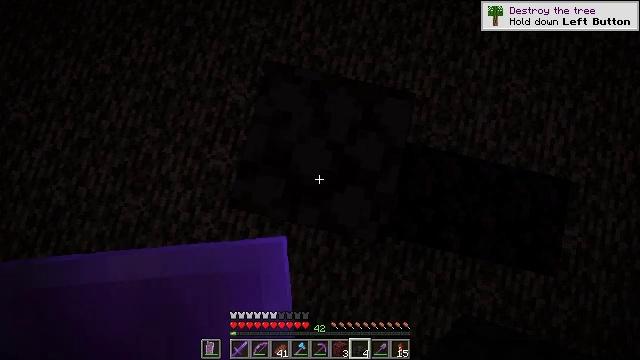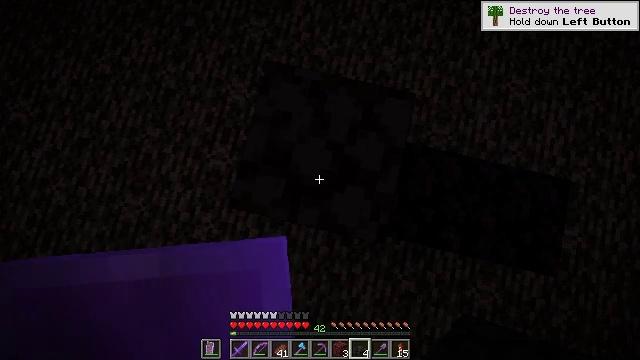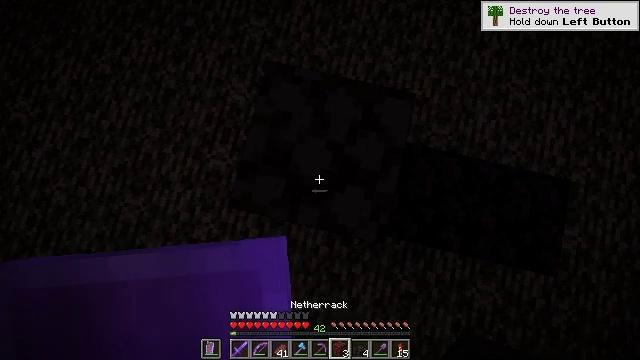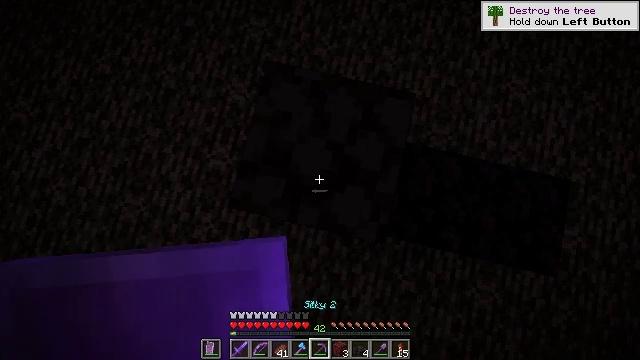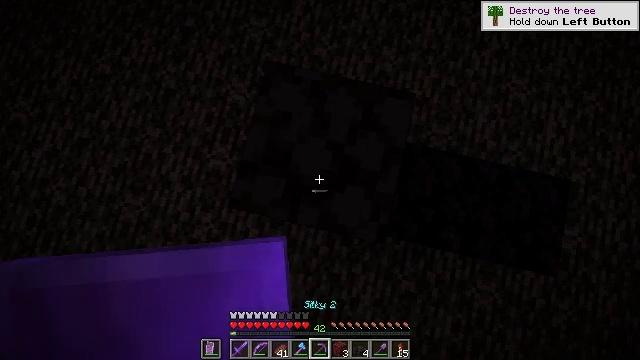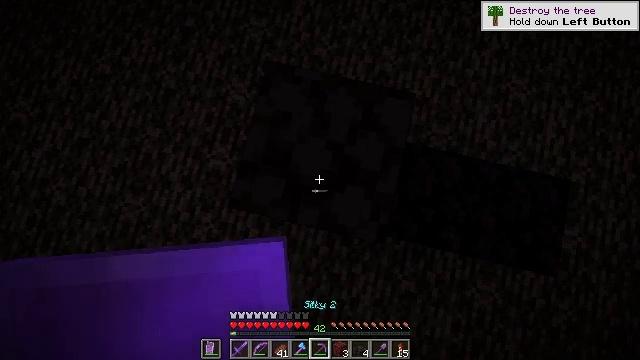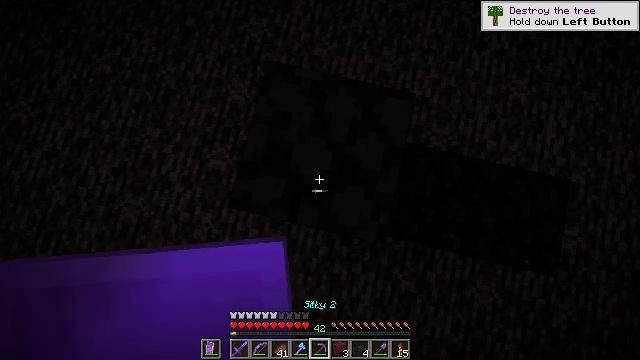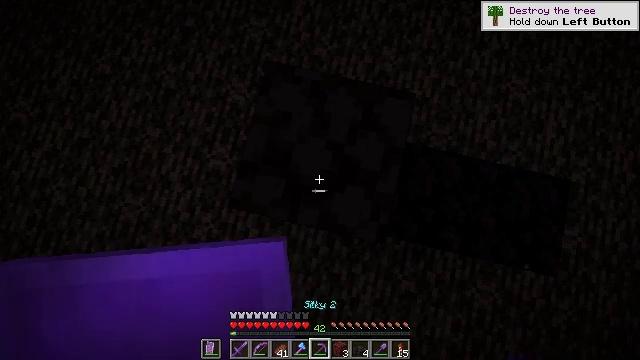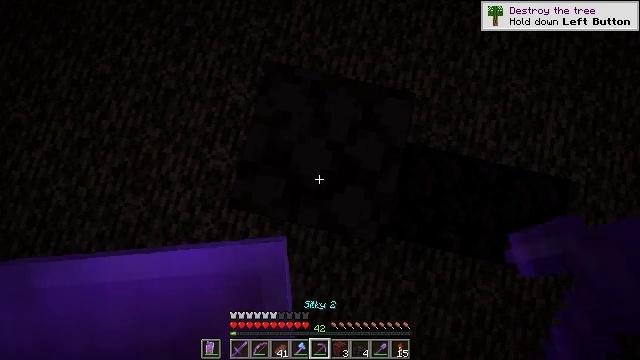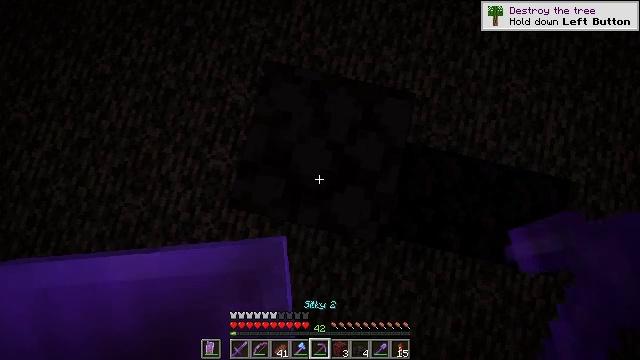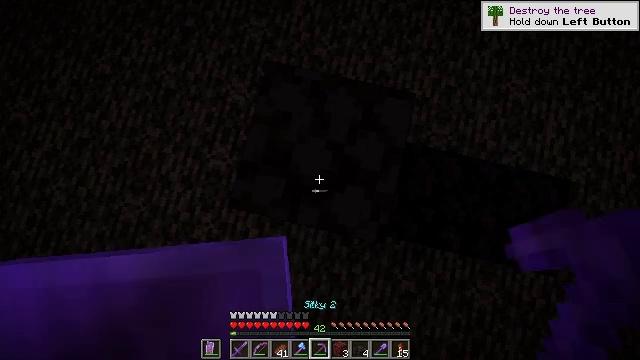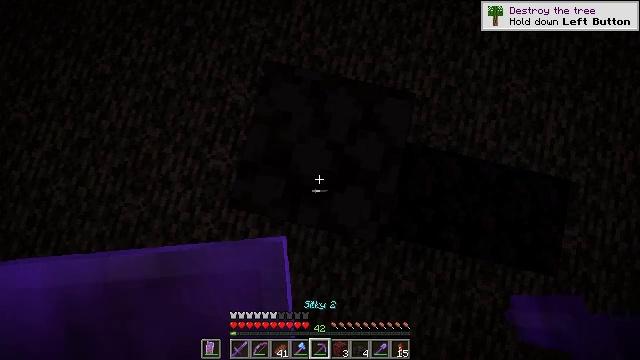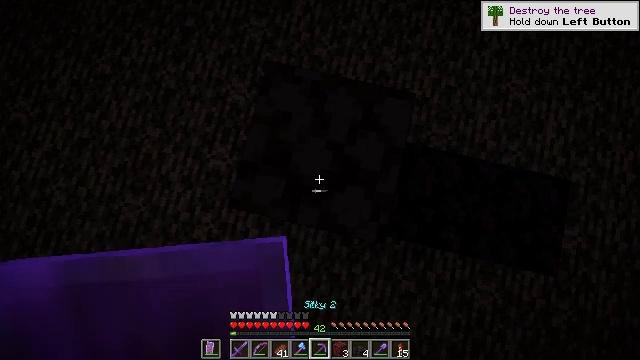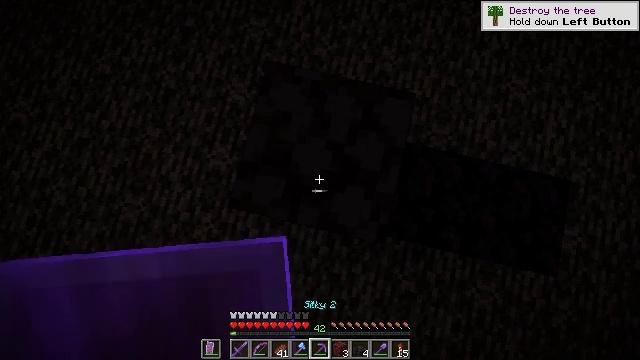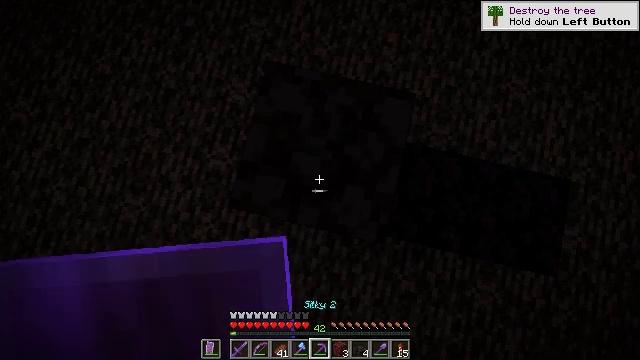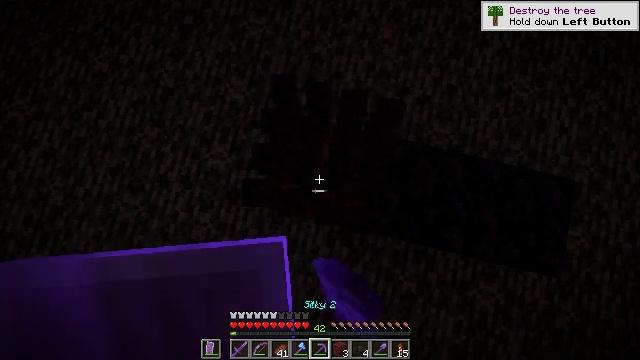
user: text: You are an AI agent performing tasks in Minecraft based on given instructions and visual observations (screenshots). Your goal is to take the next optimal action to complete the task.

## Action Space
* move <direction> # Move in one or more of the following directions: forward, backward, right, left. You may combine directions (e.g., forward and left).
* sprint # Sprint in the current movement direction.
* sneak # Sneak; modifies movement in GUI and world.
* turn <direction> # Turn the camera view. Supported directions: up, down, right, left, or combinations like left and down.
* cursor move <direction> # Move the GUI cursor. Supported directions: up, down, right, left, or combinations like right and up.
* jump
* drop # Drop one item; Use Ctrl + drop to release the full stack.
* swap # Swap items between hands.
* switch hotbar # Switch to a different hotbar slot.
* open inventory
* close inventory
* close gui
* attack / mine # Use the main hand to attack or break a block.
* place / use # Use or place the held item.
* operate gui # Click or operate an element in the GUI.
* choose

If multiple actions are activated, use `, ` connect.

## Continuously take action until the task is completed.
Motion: motion action
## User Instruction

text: Break the blackstone slab for use.
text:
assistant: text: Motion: no_op
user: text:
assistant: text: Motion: no_op
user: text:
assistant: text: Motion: no_op
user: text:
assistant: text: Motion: no_op
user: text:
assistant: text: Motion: no_op
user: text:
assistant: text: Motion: no_op
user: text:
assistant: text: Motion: no_op
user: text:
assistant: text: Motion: no_op
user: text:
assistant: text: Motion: no_op
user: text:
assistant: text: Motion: no_op
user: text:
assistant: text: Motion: no_op
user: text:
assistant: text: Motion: no_op
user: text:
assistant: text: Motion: no_op
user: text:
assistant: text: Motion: attack / mine
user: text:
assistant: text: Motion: attack / mine
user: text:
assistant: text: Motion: attack / mine
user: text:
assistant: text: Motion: attack / mine
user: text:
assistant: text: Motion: no_op
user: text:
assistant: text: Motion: no_op
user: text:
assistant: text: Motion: no_op